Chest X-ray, PA view. Patient: 38 years old, sex M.
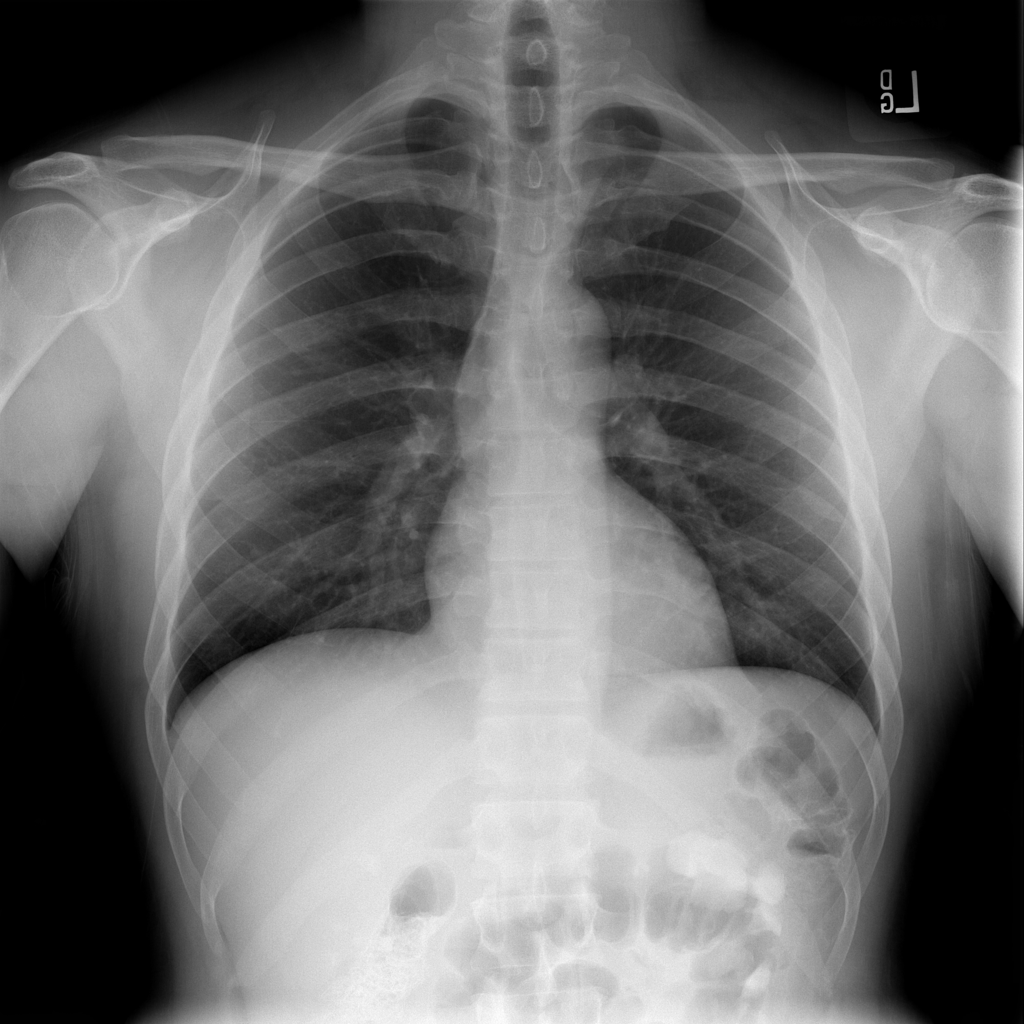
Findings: No Finding